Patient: sex M, age 64
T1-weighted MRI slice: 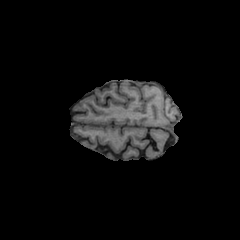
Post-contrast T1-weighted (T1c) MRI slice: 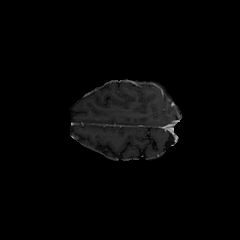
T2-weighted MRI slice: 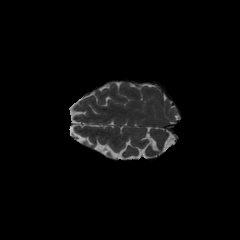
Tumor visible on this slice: no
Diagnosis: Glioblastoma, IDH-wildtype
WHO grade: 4